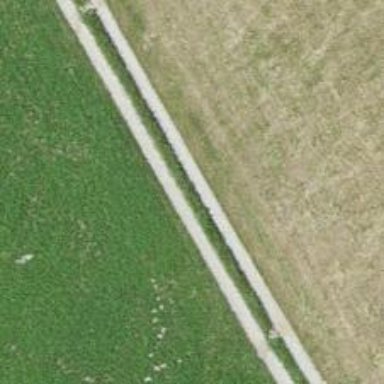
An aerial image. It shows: Gravel track with Grade 3 quality.